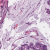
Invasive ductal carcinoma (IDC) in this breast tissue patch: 1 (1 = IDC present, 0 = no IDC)